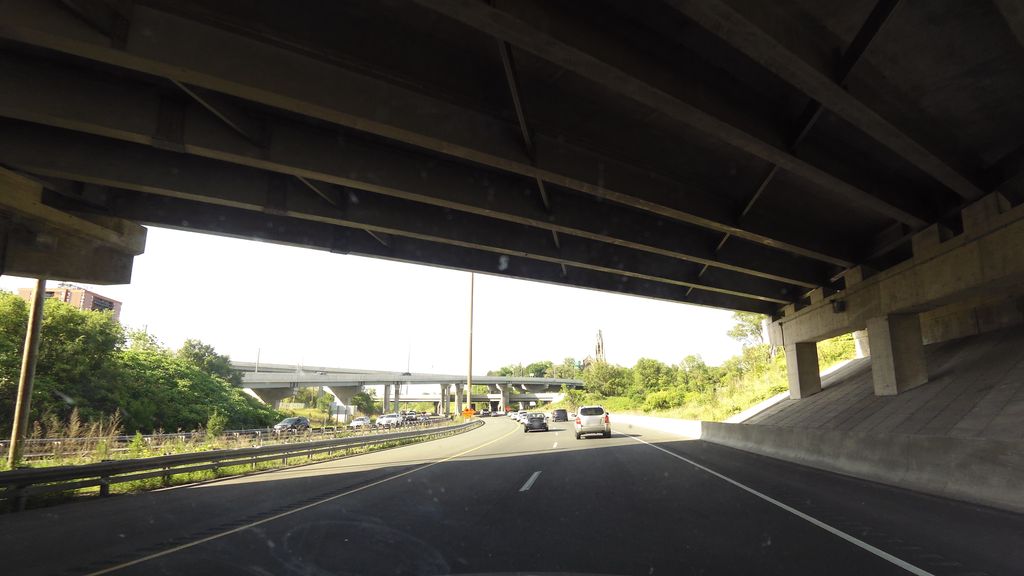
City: hamilton